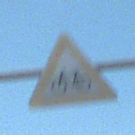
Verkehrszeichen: RadverkehrRechts
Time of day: Midday
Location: Outdoor (Urban)
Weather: Clear
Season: NotSpecified
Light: Natural